Field crop: maize
Growth stage: 2
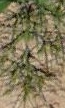
Species: salsola